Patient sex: M
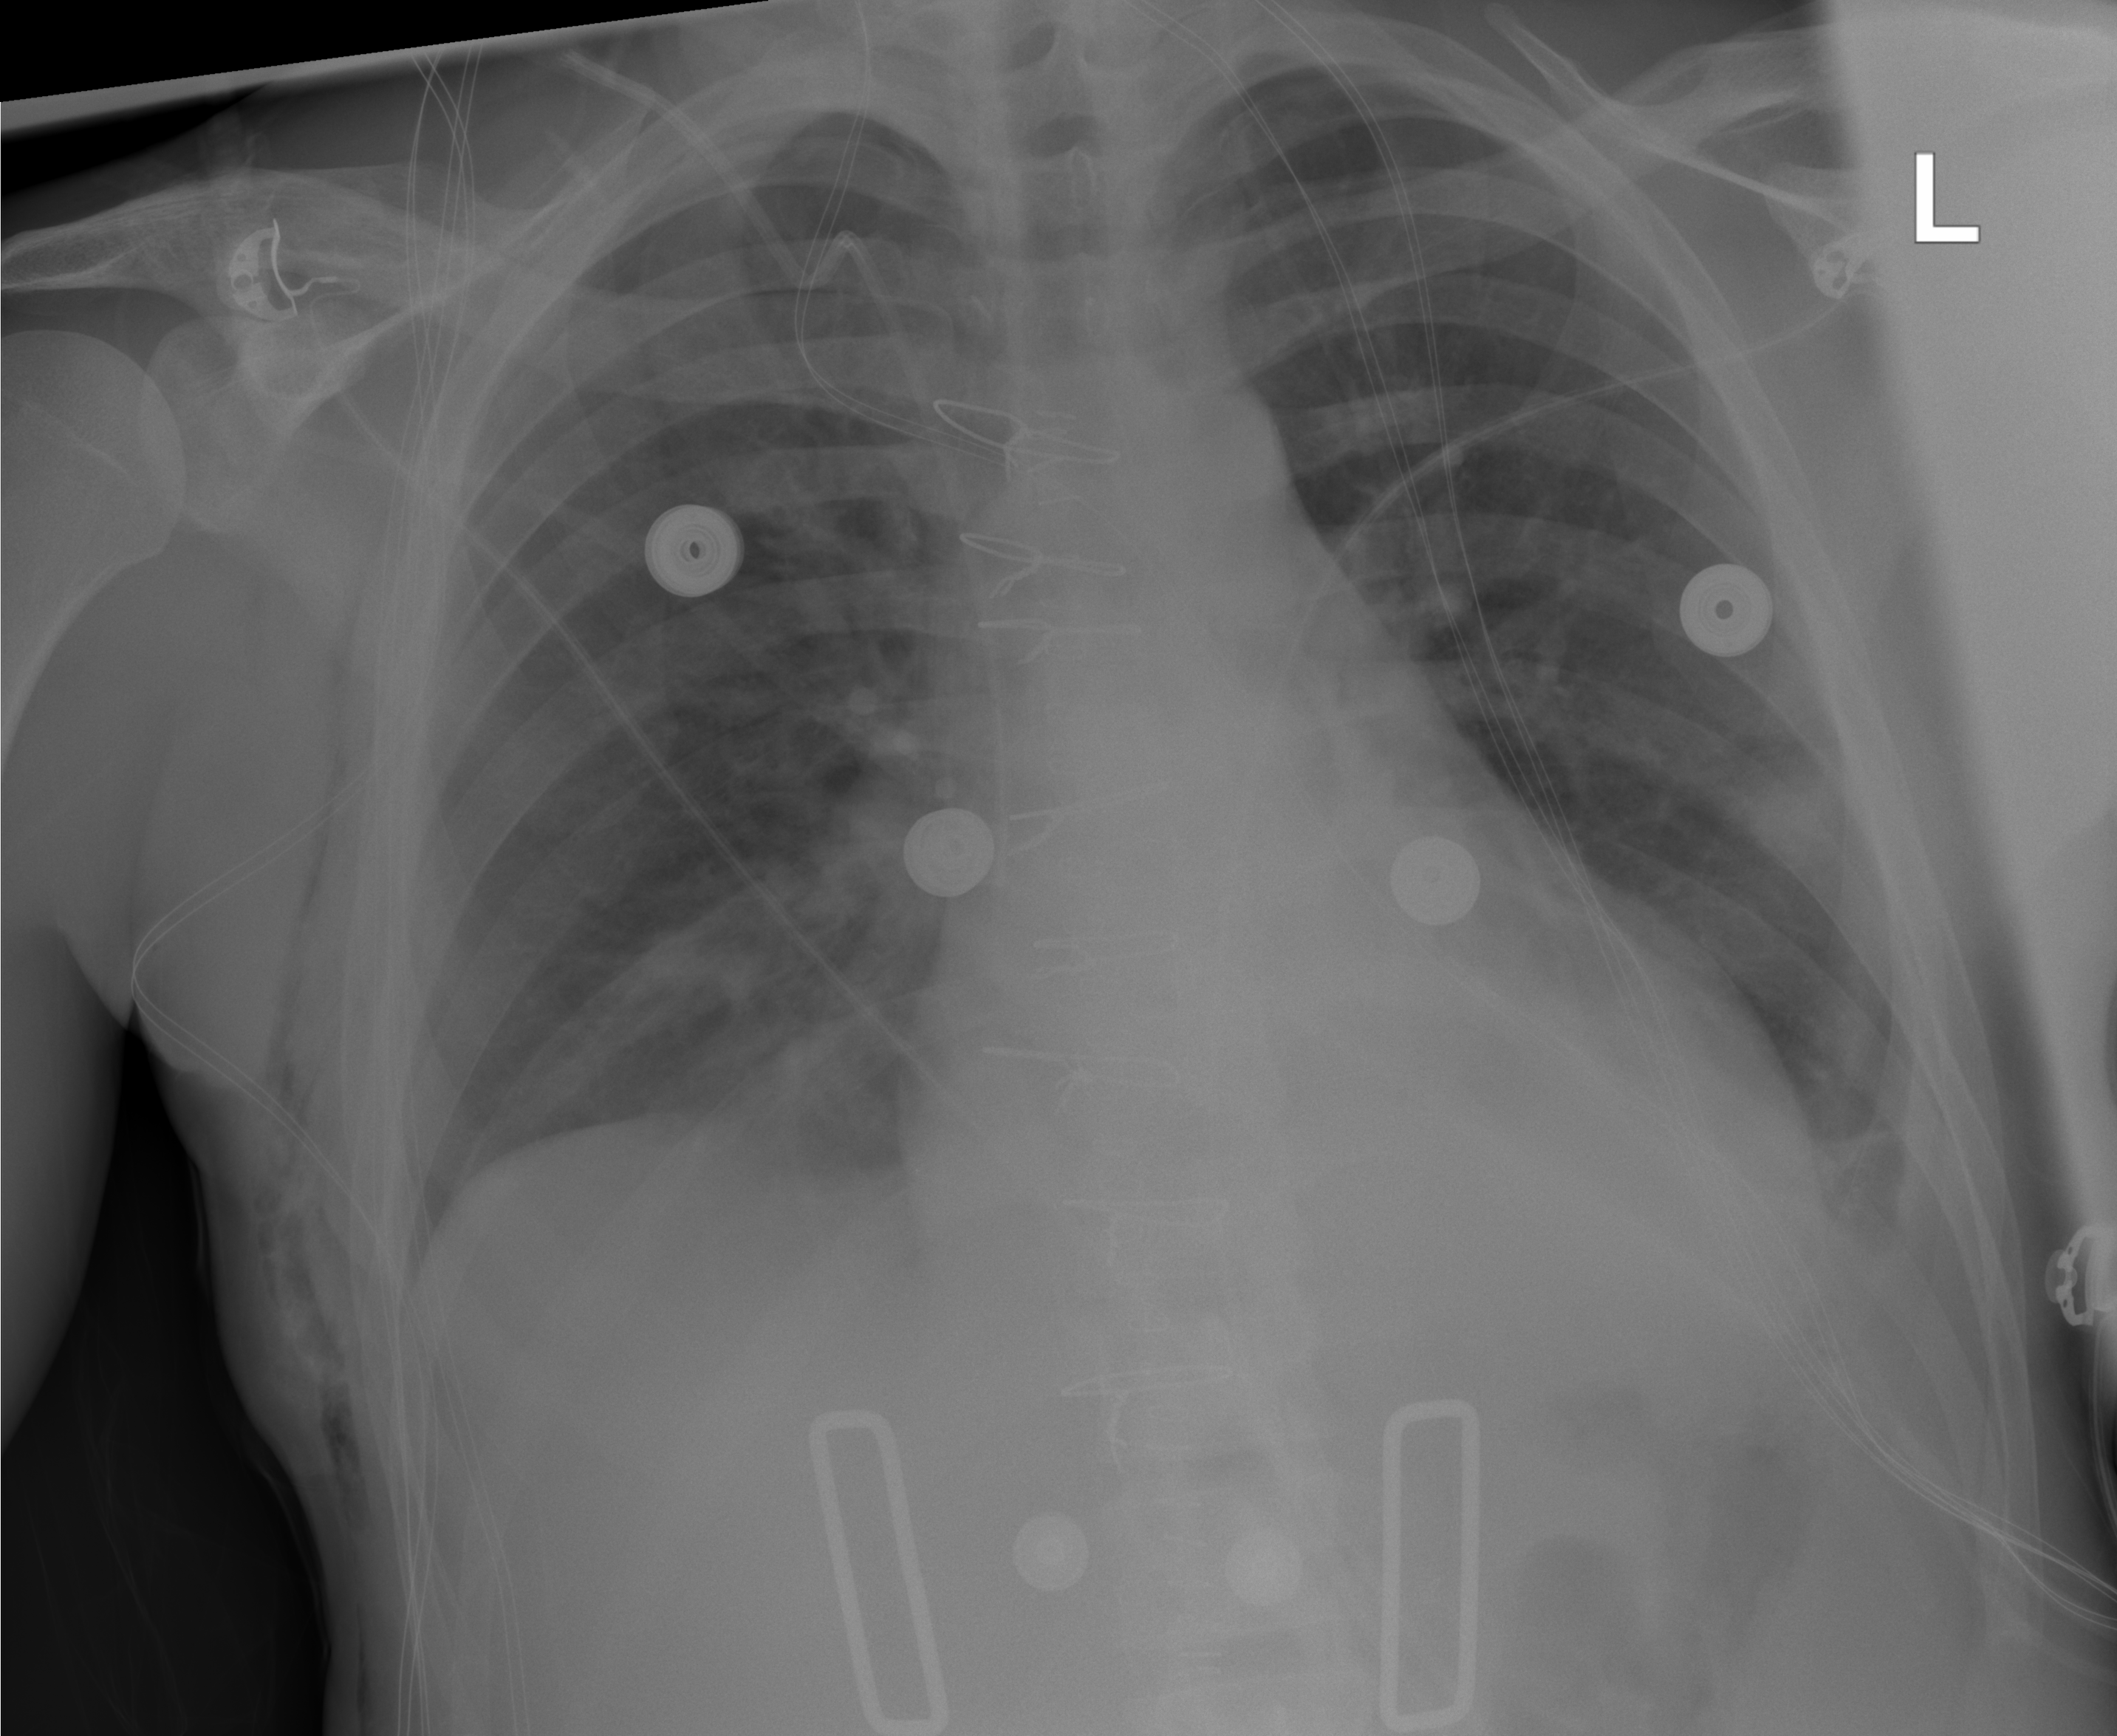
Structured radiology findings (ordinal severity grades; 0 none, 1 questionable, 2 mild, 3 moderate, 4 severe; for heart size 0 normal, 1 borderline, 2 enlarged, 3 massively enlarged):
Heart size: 0
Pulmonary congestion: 0
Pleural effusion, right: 0
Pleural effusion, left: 0
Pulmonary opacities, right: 0
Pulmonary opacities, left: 0
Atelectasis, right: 2
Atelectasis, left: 1